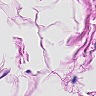
Metastatic tissue present: no